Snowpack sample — Snodgrass Mountain, Crested Butte, Colorado (2/4/25, 12:06 PM MST)
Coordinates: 38.923, -106.968
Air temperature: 35 °F
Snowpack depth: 80 cm
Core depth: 70 cm
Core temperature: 32 °F
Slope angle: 14°, slope face: 78°
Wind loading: low
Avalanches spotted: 0
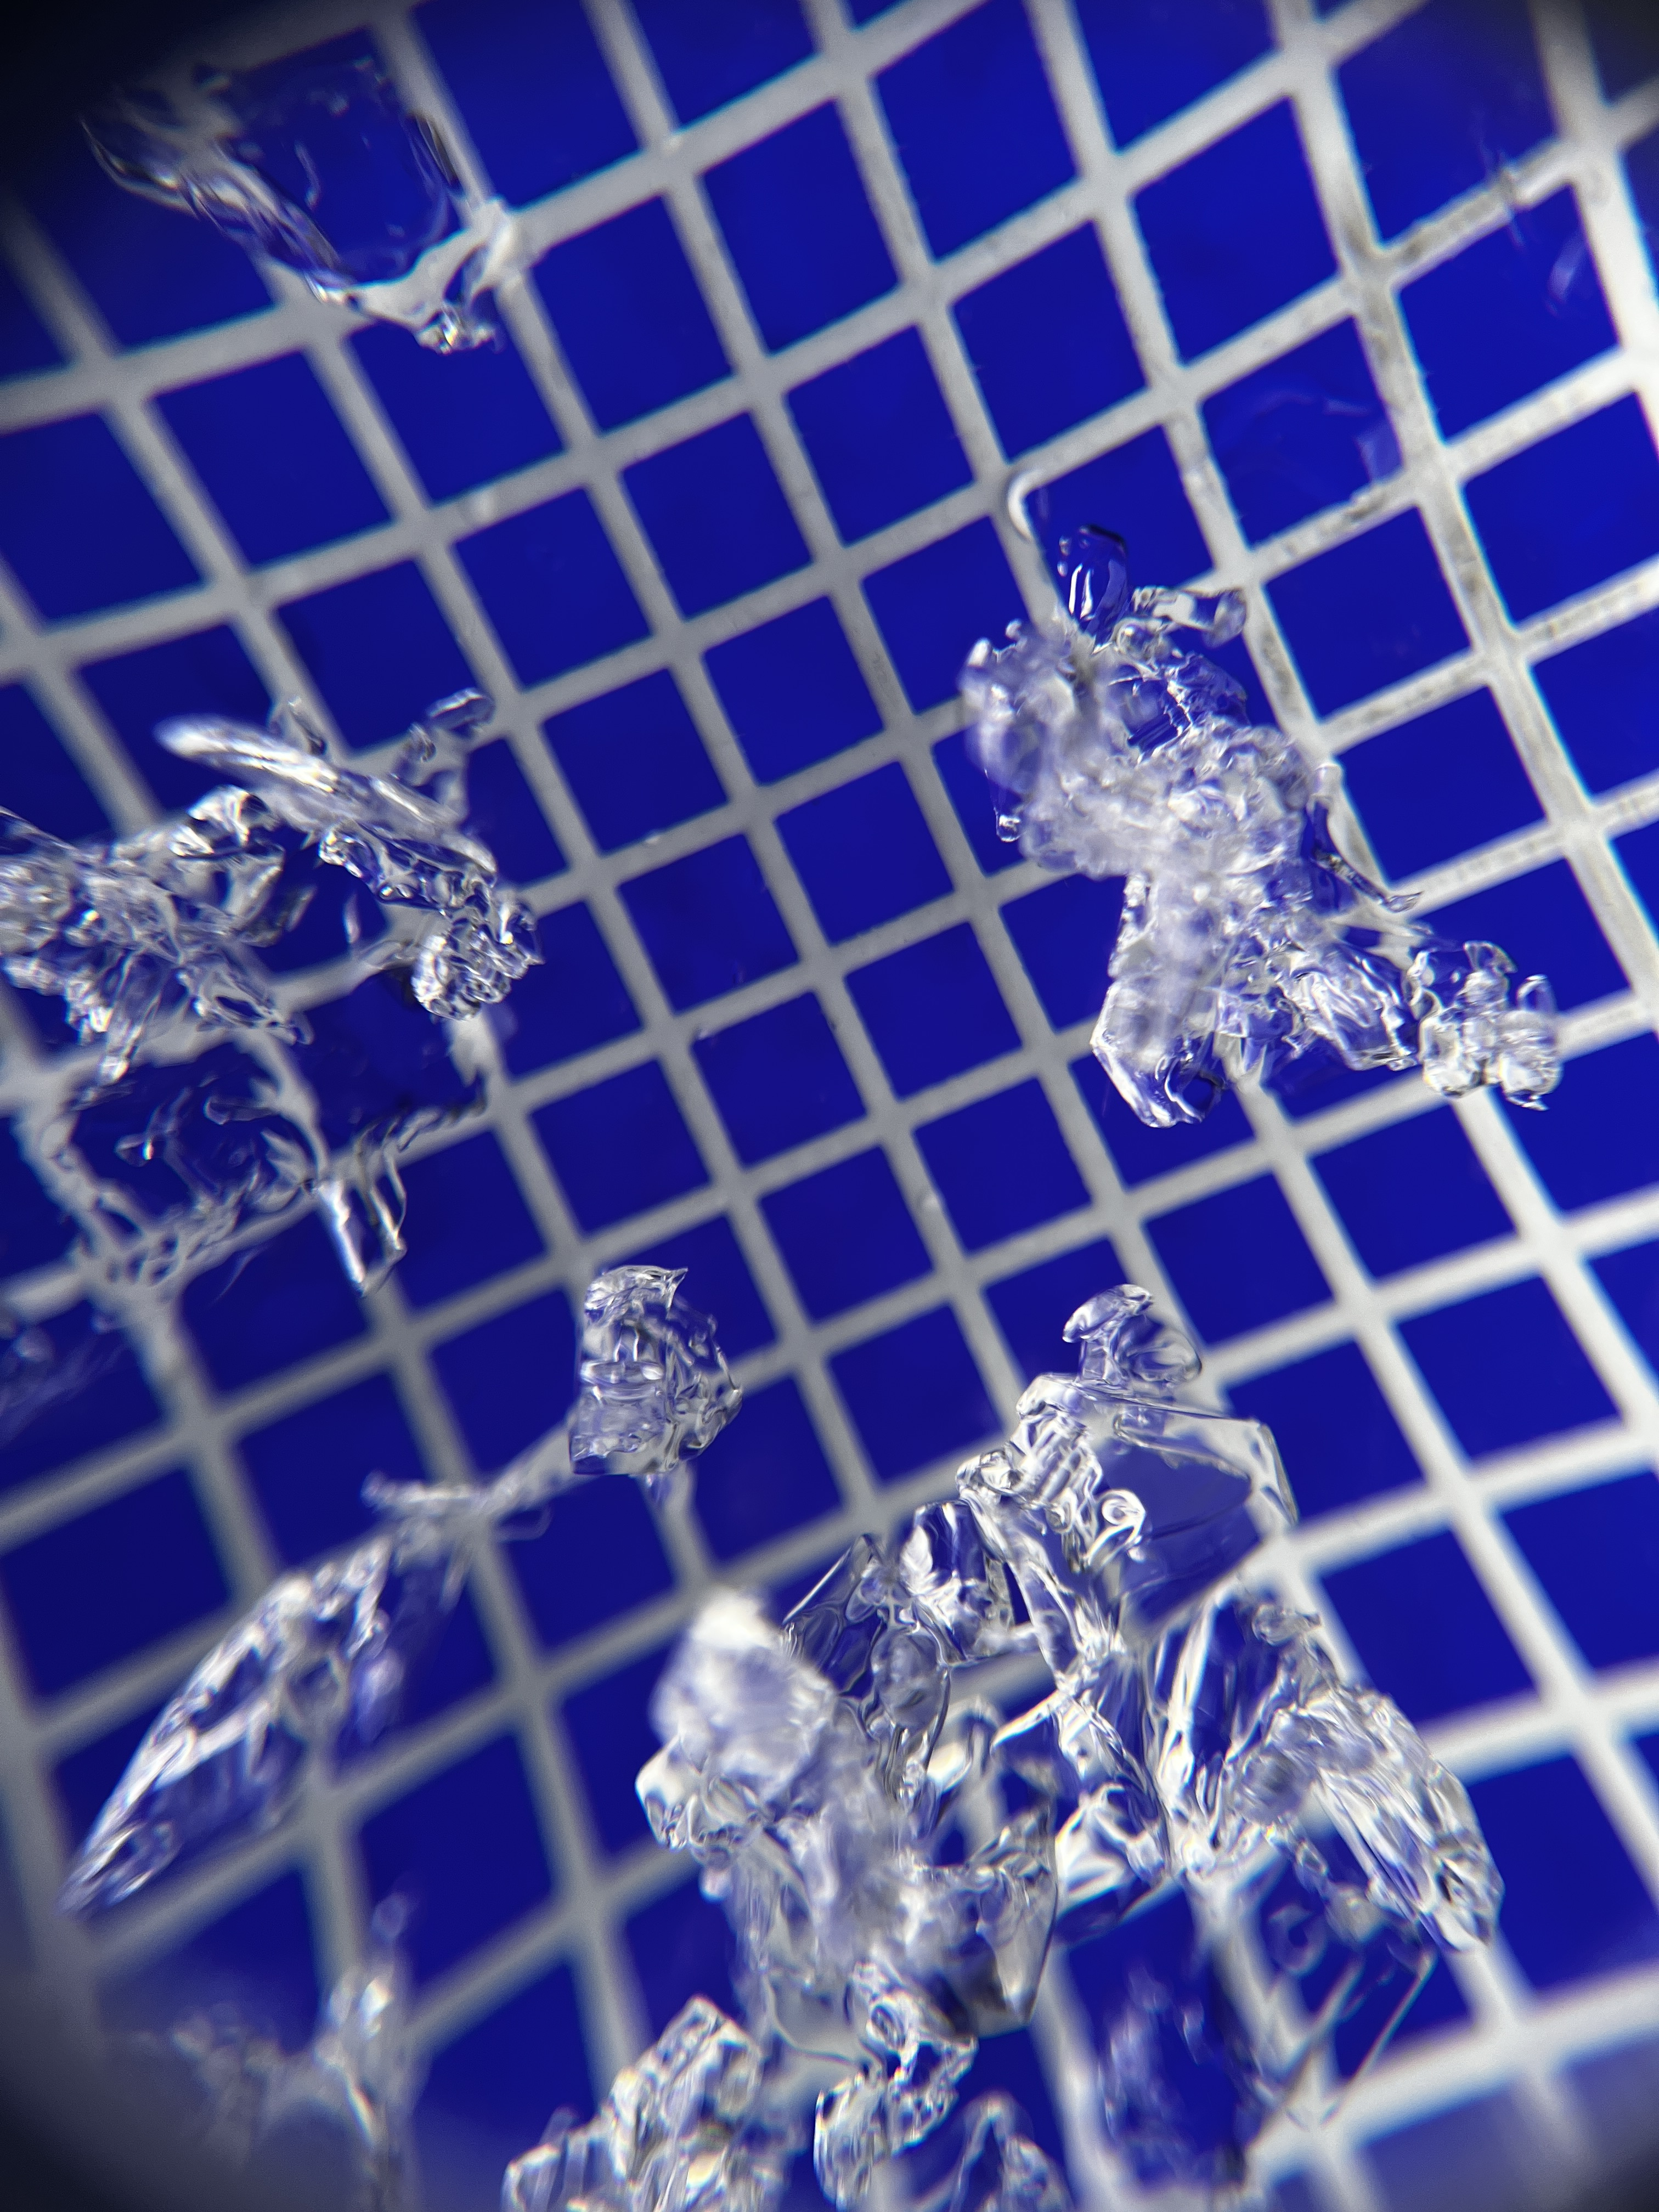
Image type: magnified_profile
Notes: No avalanches nearby, unusually warm weather for the last month reported by residents, Collected 25 yards from treeline